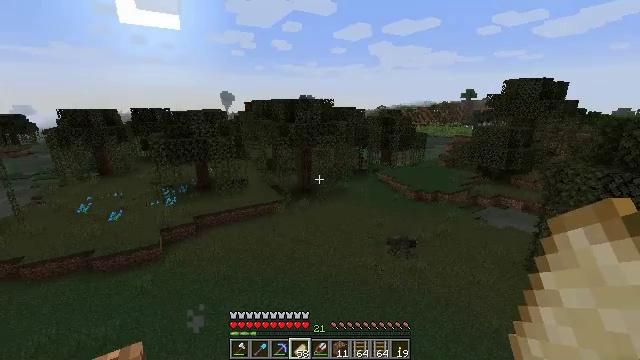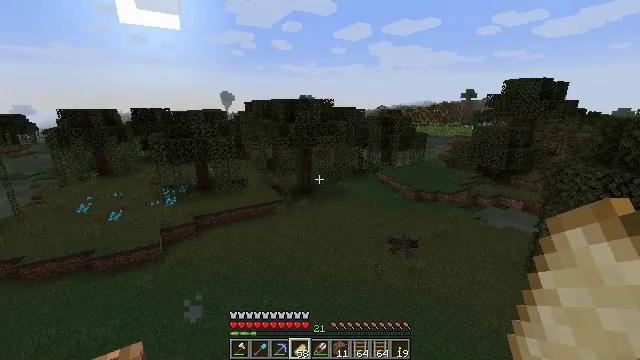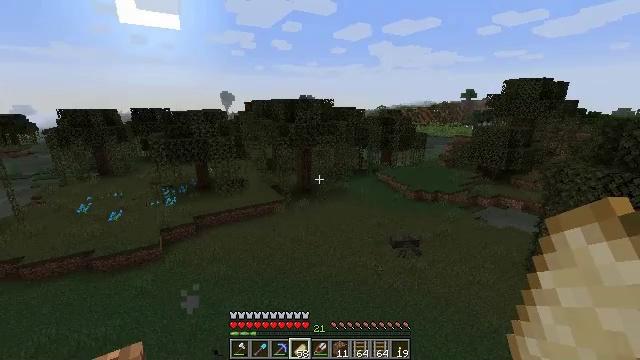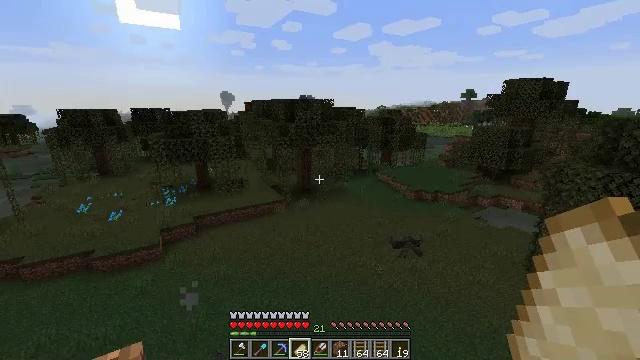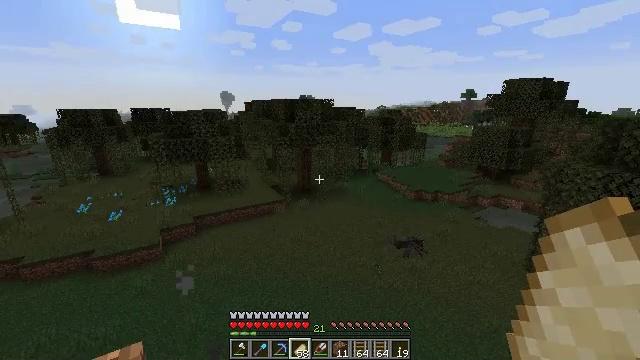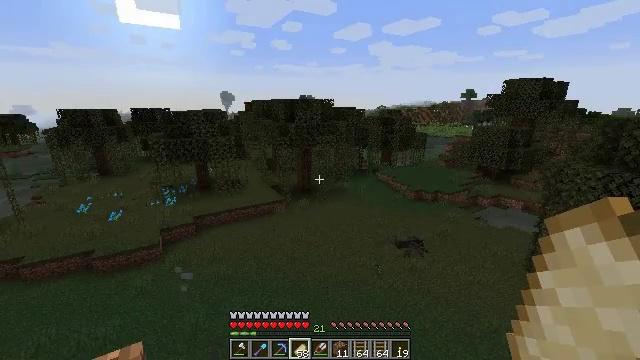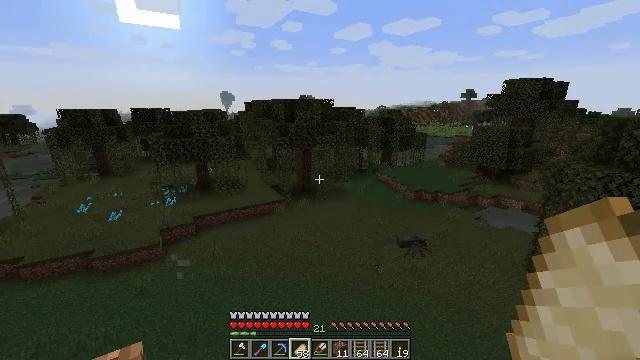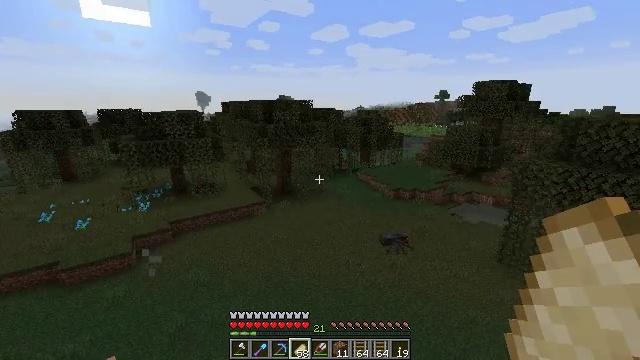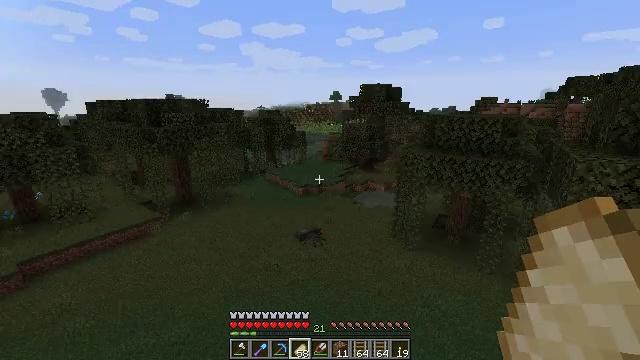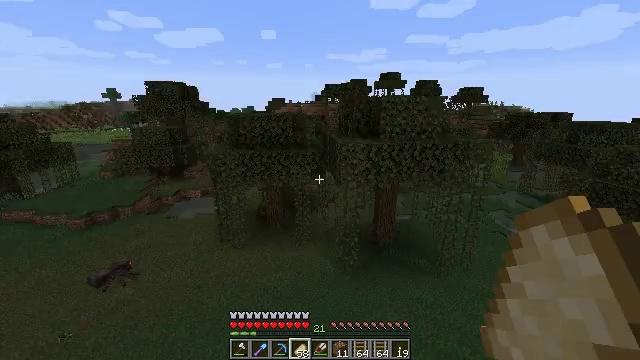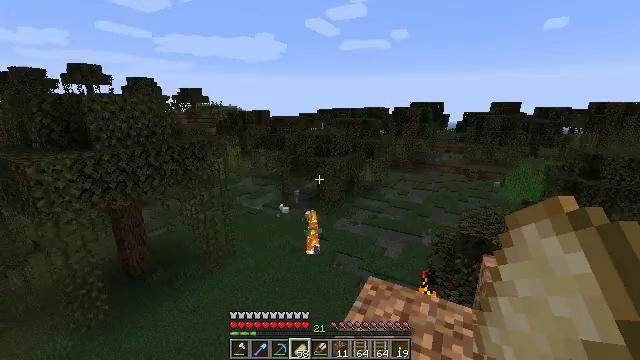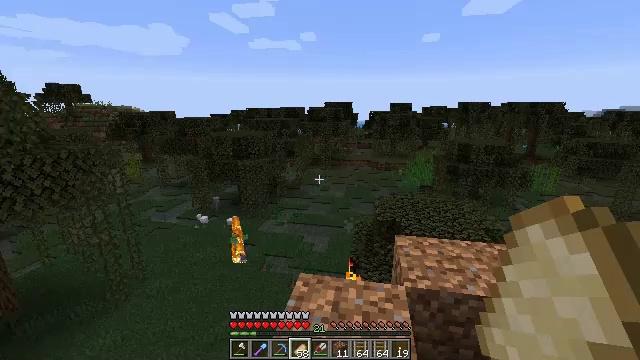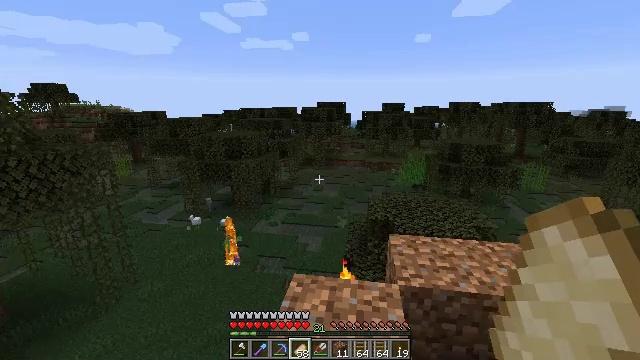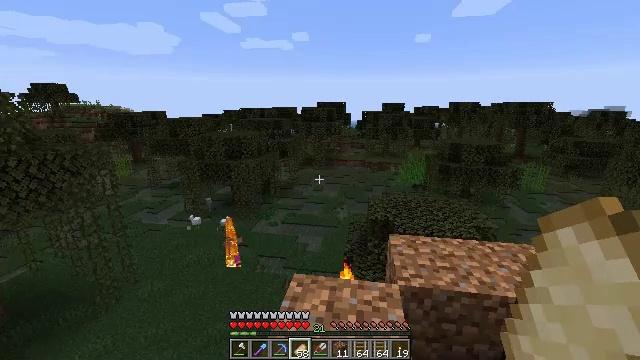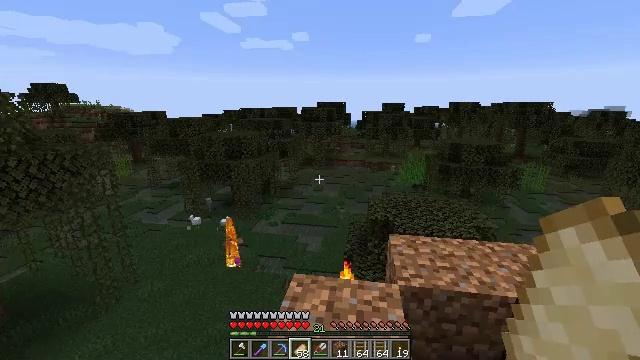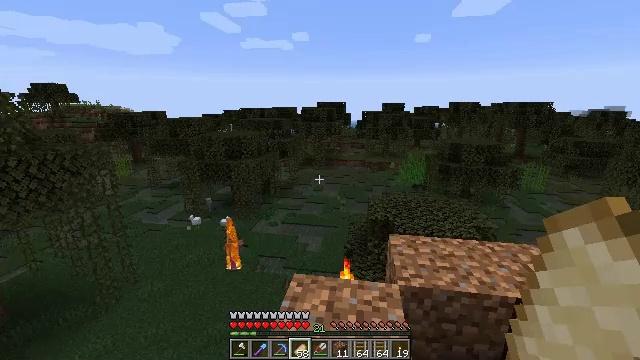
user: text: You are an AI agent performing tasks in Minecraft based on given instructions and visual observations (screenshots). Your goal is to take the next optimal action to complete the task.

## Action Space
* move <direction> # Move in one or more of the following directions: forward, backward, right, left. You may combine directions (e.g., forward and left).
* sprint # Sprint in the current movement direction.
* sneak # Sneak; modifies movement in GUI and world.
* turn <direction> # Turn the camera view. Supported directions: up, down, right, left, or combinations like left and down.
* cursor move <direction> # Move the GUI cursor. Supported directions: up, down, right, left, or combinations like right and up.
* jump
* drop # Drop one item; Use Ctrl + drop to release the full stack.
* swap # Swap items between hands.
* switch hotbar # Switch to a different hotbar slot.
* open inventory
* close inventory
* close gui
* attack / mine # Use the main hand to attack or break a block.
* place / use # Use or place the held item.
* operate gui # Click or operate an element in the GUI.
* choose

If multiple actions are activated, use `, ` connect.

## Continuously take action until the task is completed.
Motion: motion action
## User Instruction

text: Hunt mobs.
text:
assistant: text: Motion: no_op
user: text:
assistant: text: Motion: no_op
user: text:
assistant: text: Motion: no_op
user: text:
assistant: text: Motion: no_op
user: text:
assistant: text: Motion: no_op
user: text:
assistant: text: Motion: no_op
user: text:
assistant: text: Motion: turn right
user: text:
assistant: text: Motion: turn right
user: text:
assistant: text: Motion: turn right
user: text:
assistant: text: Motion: turn right
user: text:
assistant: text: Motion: turn right
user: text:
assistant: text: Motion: turn right
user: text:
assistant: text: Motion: no_op
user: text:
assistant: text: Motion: no_op
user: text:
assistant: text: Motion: no_op
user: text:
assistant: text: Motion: no_op
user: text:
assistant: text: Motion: no_op
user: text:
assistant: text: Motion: no_op
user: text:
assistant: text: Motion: no_op
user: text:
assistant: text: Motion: no_op
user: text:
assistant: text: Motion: no_op
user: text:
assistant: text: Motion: no_op
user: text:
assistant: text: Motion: no_op
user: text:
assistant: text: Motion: no_op
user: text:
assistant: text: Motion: no_op
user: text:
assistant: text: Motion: no_op
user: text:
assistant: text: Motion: no_op
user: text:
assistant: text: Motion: no_op
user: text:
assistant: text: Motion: no_op
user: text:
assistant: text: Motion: no_op